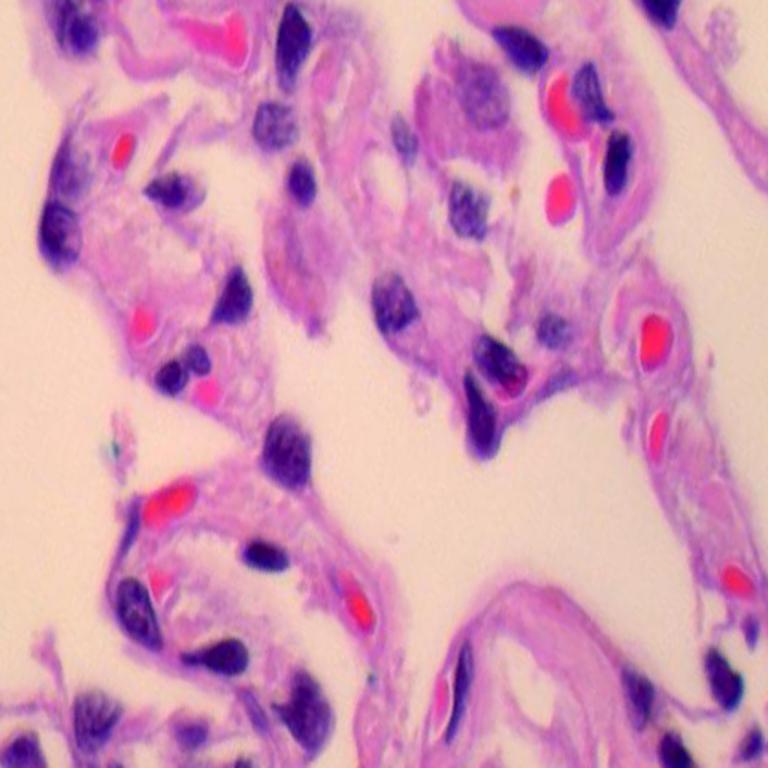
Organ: lung
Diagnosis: benign